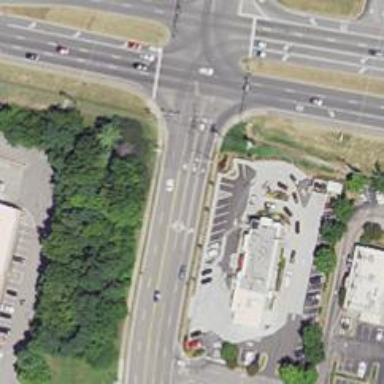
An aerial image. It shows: Unclassified asphalt road lined with retail establishments.